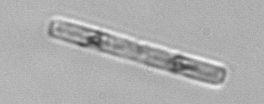
Label: Guinardia_delicatula